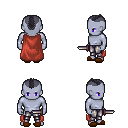
a pixel art fantasy rpg character, male body template, dark elf, purple skin, maroon cape, metal pants, raven short mohawk hairstyle, brown slippers, dagger, four views (front, back, left, right), 2x2 character sprite sheet, small pixel art, hard edges, no anti-aliasing